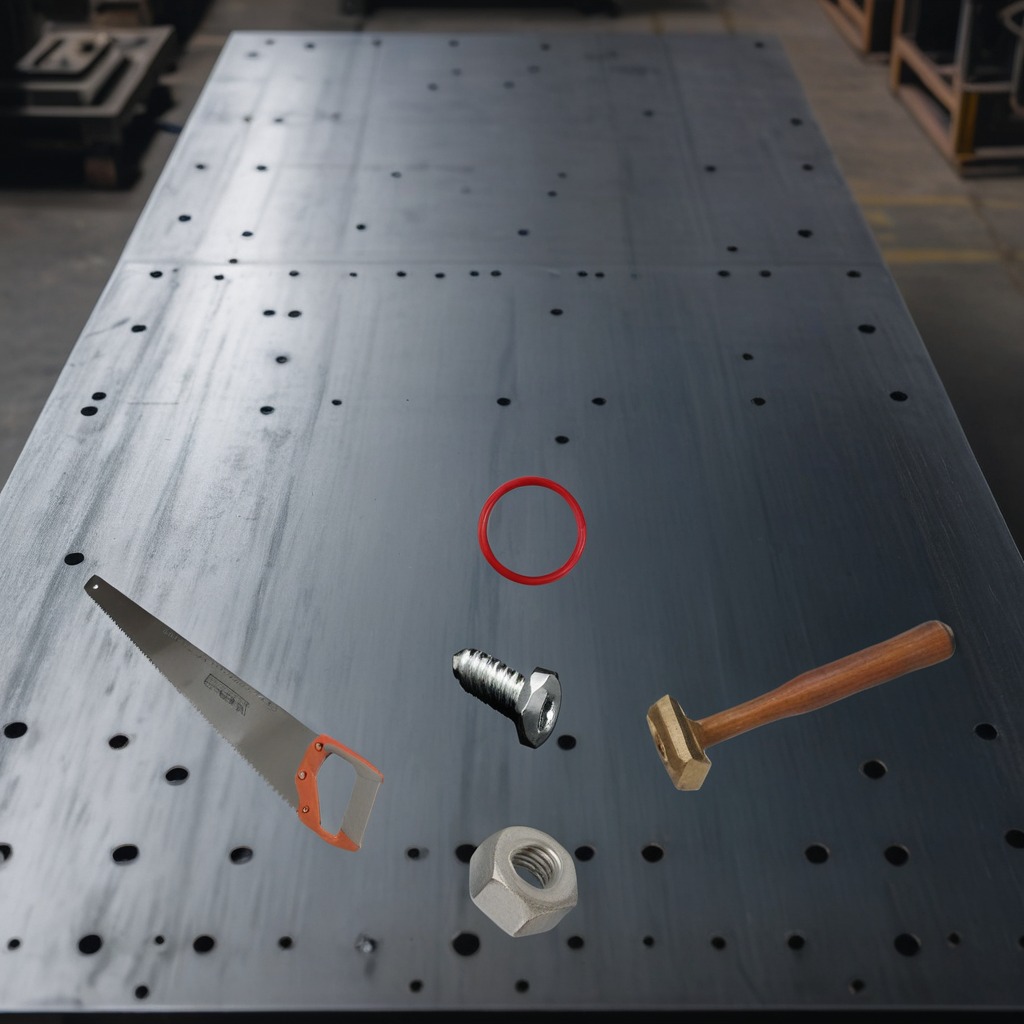
A rubber Oring, a hammer, a metal machine screw, a handheld metal saw, and a metal nut are lying on a cold steel table in a mining workshop.